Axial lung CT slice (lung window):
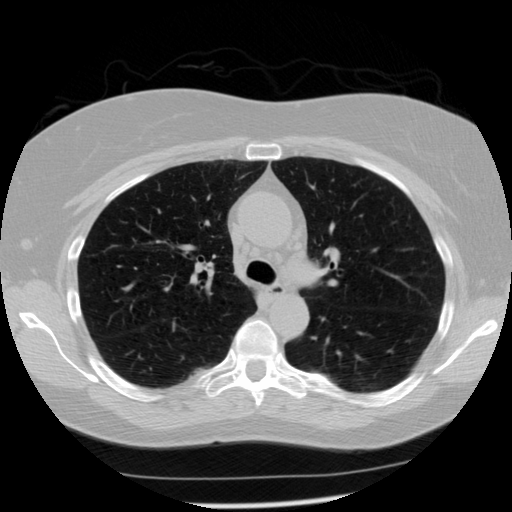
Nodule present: no